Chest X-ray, PA view. Patient: 72 years old, sex F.
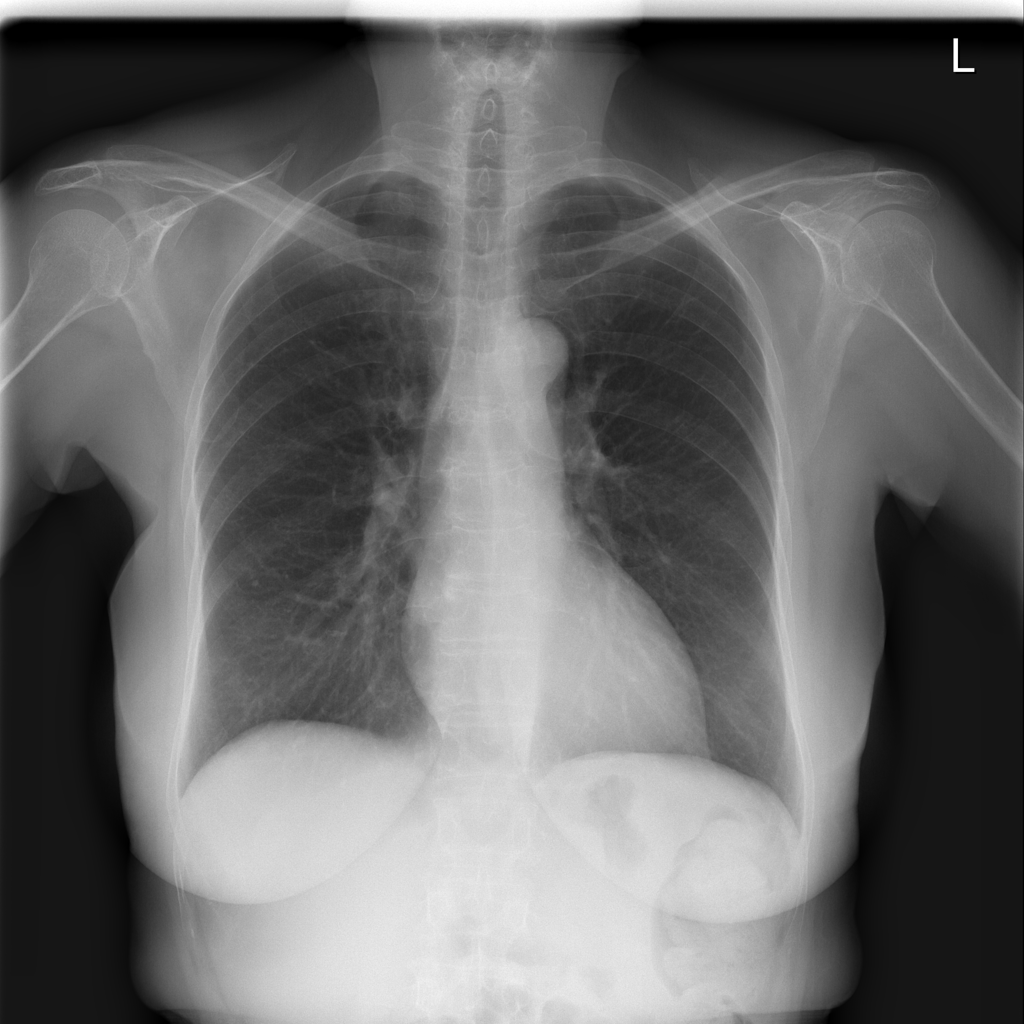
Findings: No Finding